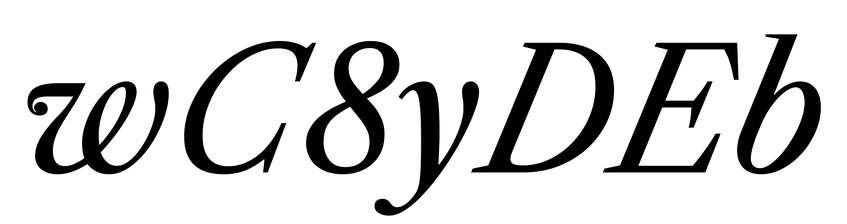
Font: LibreCaslonText-Italic_Italic